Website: macys
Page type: cart
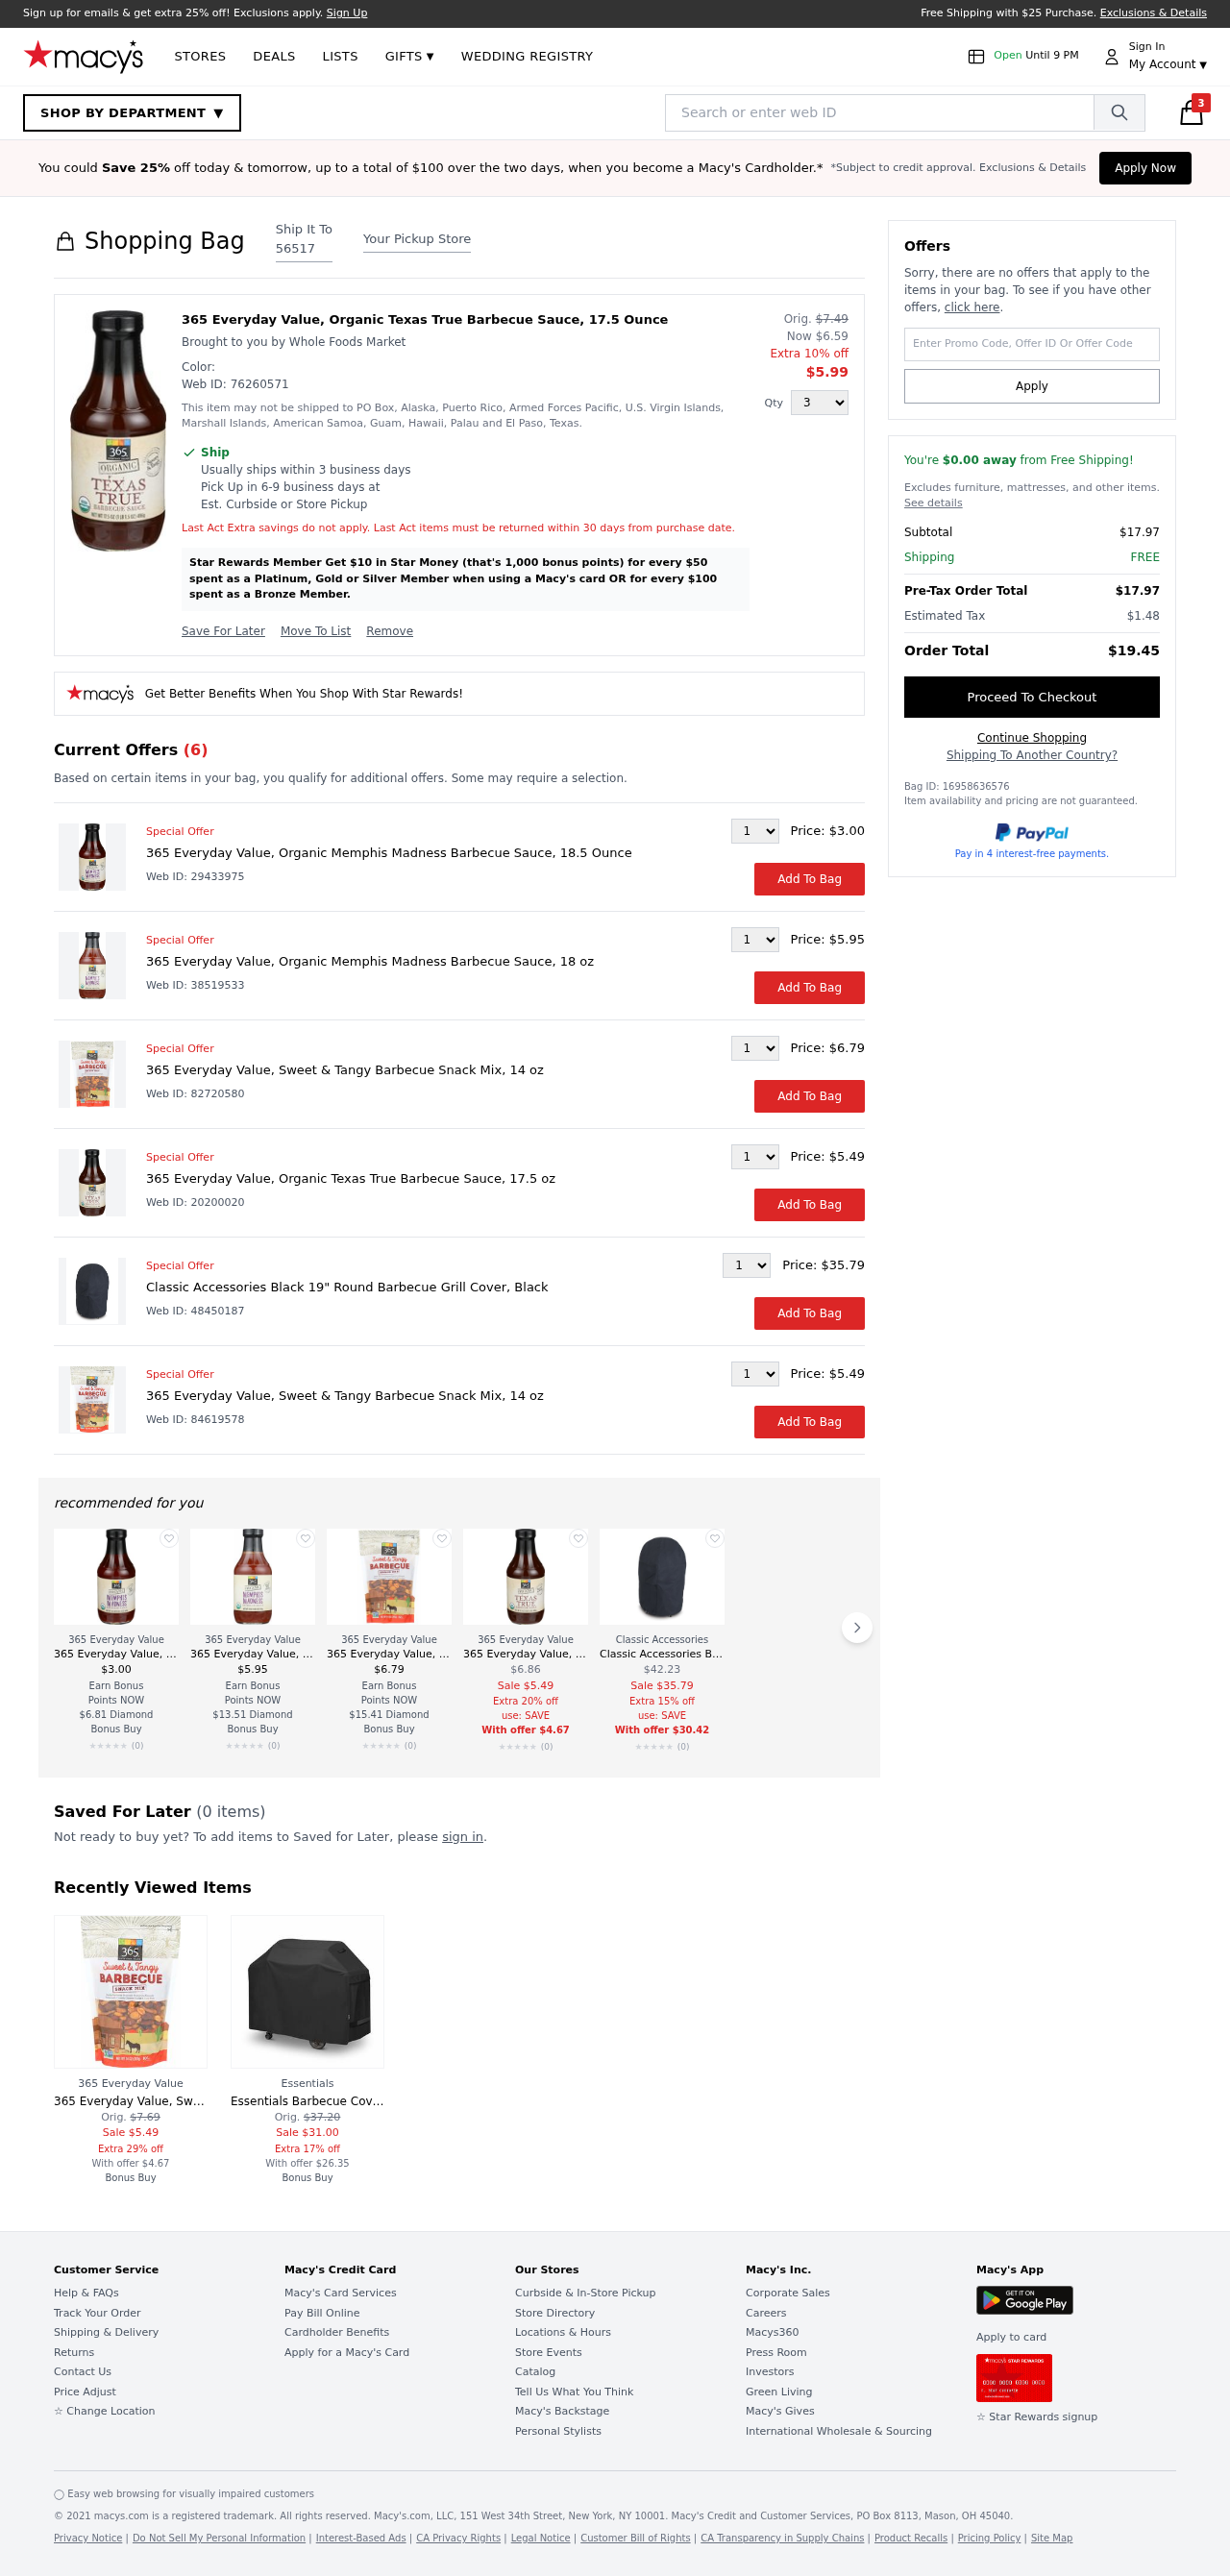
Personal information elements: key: PII_POSTCODE
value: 56517
Product elements: key: PRODUCT1_DESC
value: Brought to you by Whole Foods Market
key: PRODUCT1_NAME
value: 365 Everyday Value, Organic Texas True Barbecue Sauce, 17.5 Ounce
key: PRODUCT1_PRICE
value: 5.99
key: PRODUCT1_QUANTITY
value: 3
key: PRODUCT2_BRAND
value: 365 Everyday Value
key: PRODUCT2_NAME
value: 365 Everyday Value, Organic Memphis Madness Barbecue Sauce, 18.5 Ounce
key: PRODUCT2_PRICE
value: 3
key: PRODUCT3_BRAND
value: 365 Everyday Value
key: PRODUCT3_NAME
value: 365 Everyday Value, Organic Memphis Madness Barbecue Sauce, 18 oz
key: PRODUCT3_PRICE
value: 5.95
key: PRODUCT4_BRAND
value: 365 Everyday Value
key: PRODUCT4_NAME
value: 365 Everyday Value, Sweet & Tangy Barbecue Snack Mix, 14 oz
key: PRODUCT4_PRICE
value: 6.79
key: PRODUCT5_BRAND
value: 365 Everyday Value
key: PRODUCT5_NAME
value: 365 Everyday Value, Organic Texas True Barbecue Sauce, 17.5 oz
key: PRODUCT5_PRICE
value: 5.49
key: PRODUCT6_BRAND
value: Classic Accessories
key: PRODUCT6_NAME
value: Classic Accessories Black 19" Round Barbecue Grill Cover, Black
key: PRODUCT6_PRICE
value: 35.79
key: PRODUCT7_BRAND
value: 365 Everyday Value
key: PRODUCT7_NAME
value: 365 Everyday Value, Sweet & Tangy Barbecue Snack Mix, 14 oz
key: PRODUCT7_PRICE
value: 5.49
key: PRODUCT8_BRAND
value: Essentials
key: PRODUCT8_NAME
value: Essentials Barbecue Cover, Heavy Duty Waterproof Gas BBQ Cover, Fade Resistant Outdoor Grill Cover f
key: PRODUCT8_PRICE
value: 31
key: PRODUCT1_ORIGINAL_PRICE
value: $7.49
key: PRODUCT1_SALE_PRICE
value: $6.59
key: PRODUCT5_ORIGINAL_PRICE
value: $6.86
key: PRODUCT6_ORIGINAL_PRICE
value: $42.23
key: PRODUCT7_ORIGINAL_PRICE
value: $7.69
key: PRODUCT8_ORIGINAL_PRICE
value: $37.20
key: PRODUCT1_WEB_ID
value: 76260571
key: PRODUCT2_WEB_ID
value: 29433975
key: PRODUCT3_WEB_ID
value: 38519533
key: PRODUCT4_WEB_ID
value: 82720580
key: PRODUCT5_WEB_ID
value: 20200020
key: PRODUCT6_WEB_ID
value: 48450187
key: PRODUCT7_WEB_ID
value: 84619578
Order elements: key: ORDER_COUNT
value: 3
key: ORDER_SUBTOTAL
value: $17.97
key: ORDER_SHIPPING_COST
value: FREE
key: ORDER_TOTAL
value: $17.97
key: ORDER_TAX
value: $1.48
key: ORDER_GRAND_TOTAL
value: $19.45
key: ORDER_BAG_ID
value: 16958636576
Search elements: key: HEADER_SEARCH
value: Search or enter web ID